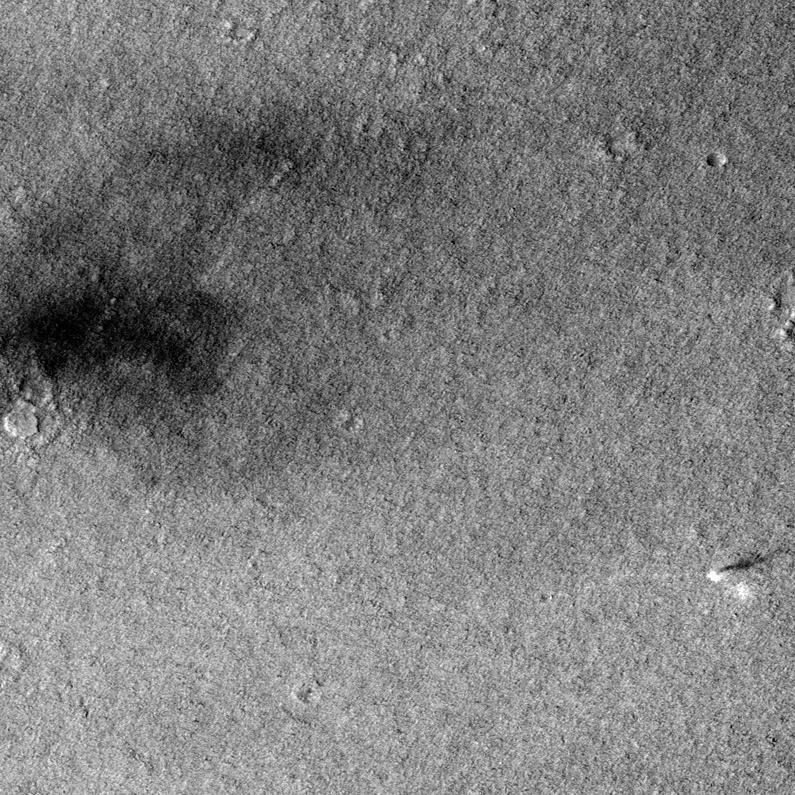
Label: dustdevil